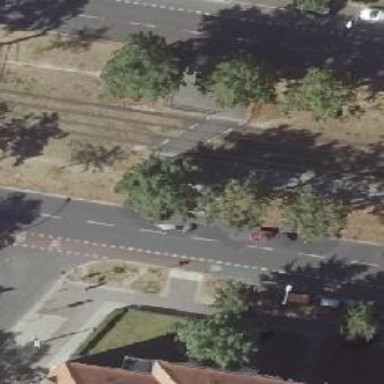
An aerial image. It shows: Unmarked road crossing.